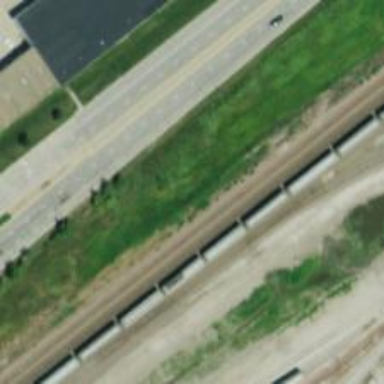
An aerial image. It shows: Railway track.